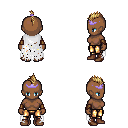
a pixel art fantasy rpg character, female body template, human, dark skin, white tattered cape, gold greaves, blonde mohawk hairstyle, purple tiara, leather bracers, brown shoes, four views (front, back, left, right), 2x2 character sprite sheet, small pixel art, hard edges, no anti-aliasing